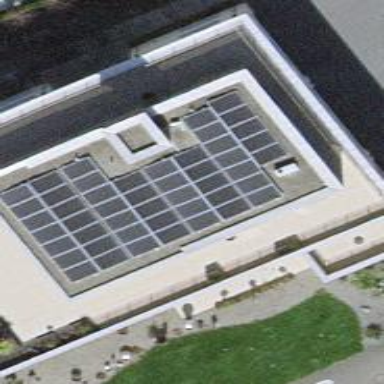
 consisting of solar photovoltaic panels."